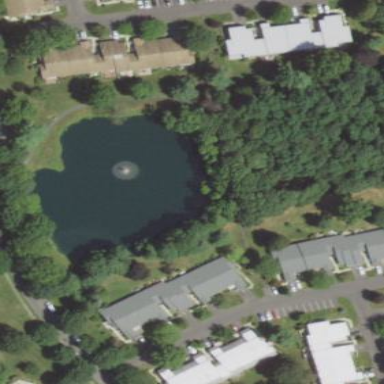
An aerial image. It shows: Pond surrounded by natural water.